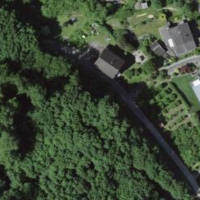
EUNIS habitat code: 44
Species observed at this site:
Sorbus aucuparia